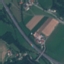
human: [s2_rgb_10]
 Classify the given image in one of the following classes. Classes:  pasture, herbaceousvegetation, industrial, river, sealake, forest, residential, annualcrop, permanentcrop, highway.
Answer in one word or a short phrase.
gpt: Highway